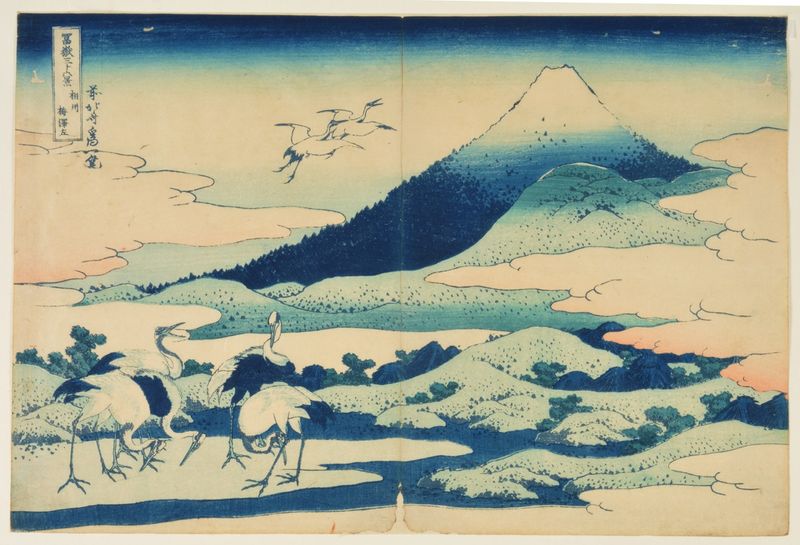
Titel: Umezawa in der Provinz Sagami, Blatt 14 aus der Serie: 36 Ansichten des Fuji
Künstler: Katsushika Hokusai
Standort: Hamburg
Institution: Museum für Kunst und Gewerbe Hamburg
Schlagwörter: berg, blau, vogel, wolken, fluss, grün, see, wolke, malerei, bild, vogle, vögel, wole, wald, fliegen, holzschnitt, japan, schrift, schnabel, berge, gebirge, schriftzeichen, vulkan, asien, druck, druckgraphik, druckgrafik, text, kranich, zeit, schrei, farbholzschnitt, wals, kraniche, edo, fuji, reproduktionen, volcano, druckerzeugnisse, ukiyo, volcan